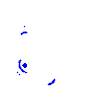
Particle: pion